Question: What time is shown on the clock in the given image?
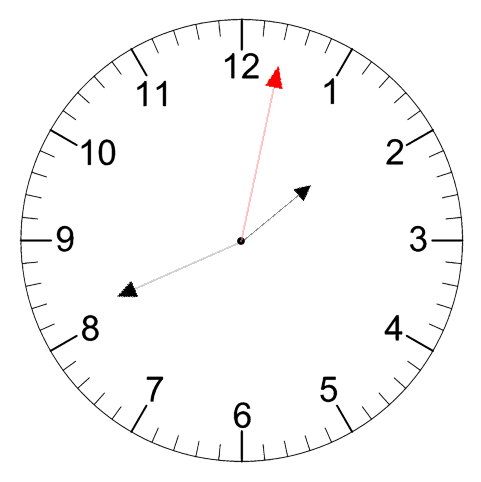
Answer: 01:41:02